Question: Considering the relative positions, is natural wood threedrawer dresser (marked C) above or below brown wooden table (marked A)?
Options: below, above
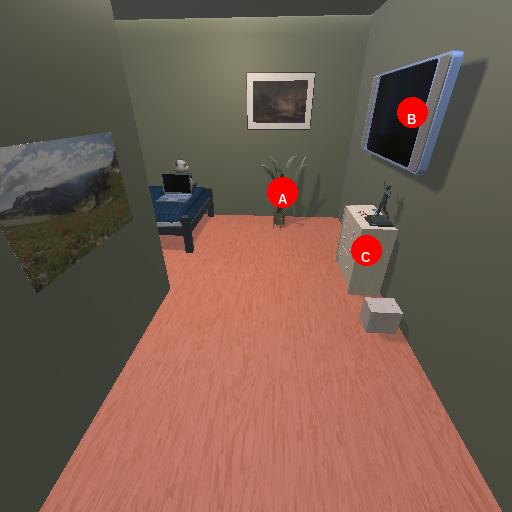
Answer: below